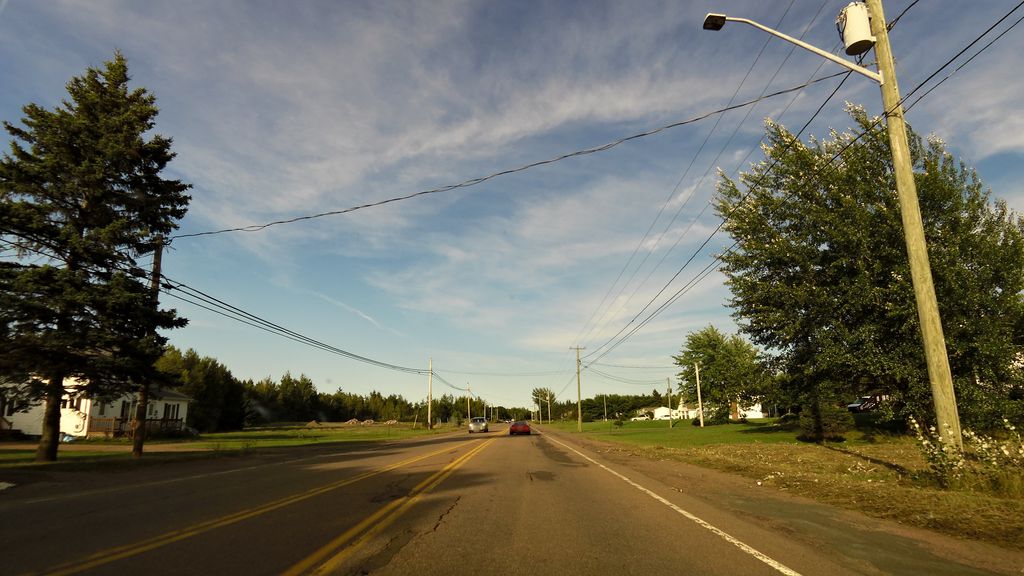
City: charlottetown